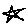
Label: star